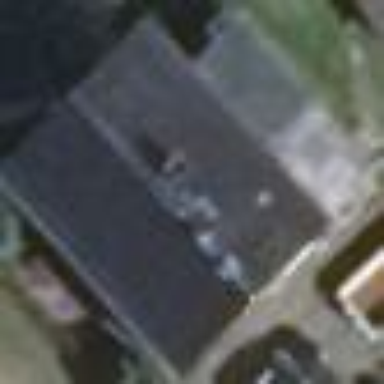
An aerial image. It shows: House with flat dark grey roof.